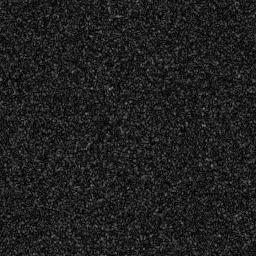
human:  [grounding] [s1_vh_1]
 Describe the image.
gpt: In the satellite image, there is  <ref>1 medium ship </ref> <box>[[17, 16, 27, 25, 0]]</box> located at top left.